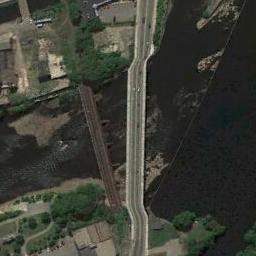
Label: bridge